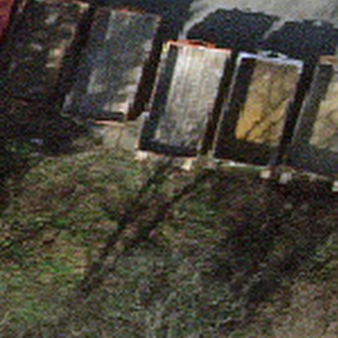
Label: other